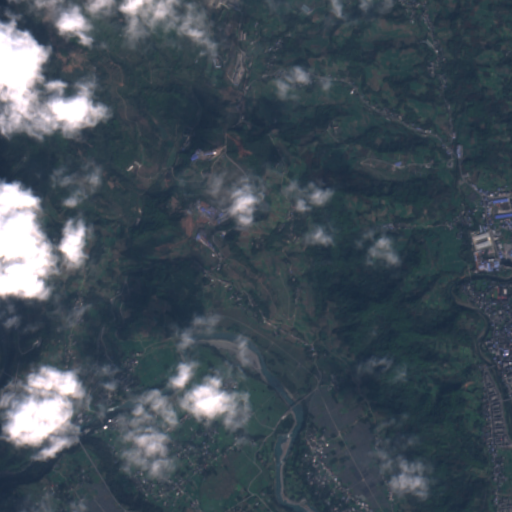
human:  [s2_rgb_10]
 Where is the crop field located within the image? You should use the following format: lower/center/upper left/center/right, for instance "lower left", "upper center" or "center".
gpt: The crop field is located in the lower of the image.
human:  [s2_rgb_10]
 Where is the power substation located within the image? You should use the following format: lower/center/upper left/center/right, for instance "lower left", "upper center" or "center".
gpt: The power substation is located in the center right of the image.
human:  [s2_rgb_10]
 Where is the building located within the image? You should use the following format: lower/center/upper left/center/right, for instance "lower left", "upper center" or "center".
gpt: There is no building in the image.